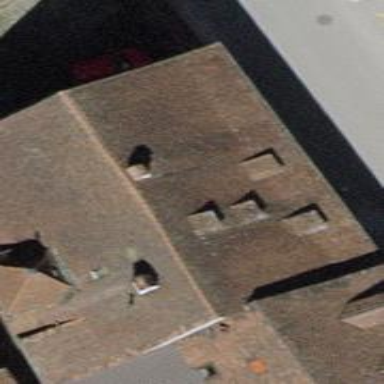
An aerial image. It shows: Historic house building.